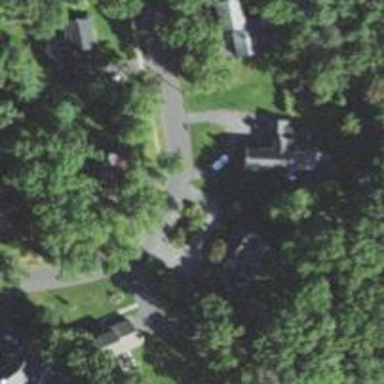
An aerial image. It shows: Driveway.